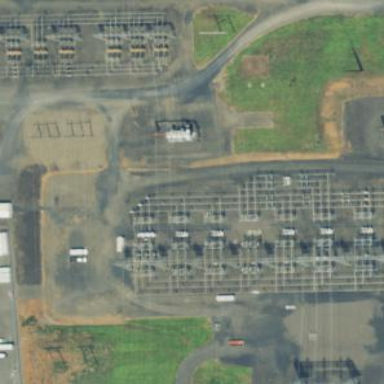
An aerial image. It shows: There is distribution substation enclosed by fence.